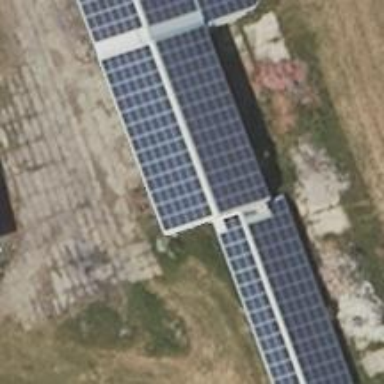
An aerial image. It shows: Solar photovoltaic panel generating electricity through small installation.